Interaction volume radius: 5 \u00c5
Interaction volume height: 15 \u00c5
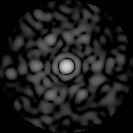
Disorder parameter: 0.8181